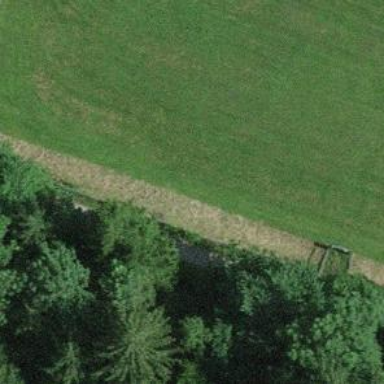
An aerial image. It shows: Gravel path with embankment alongside it.